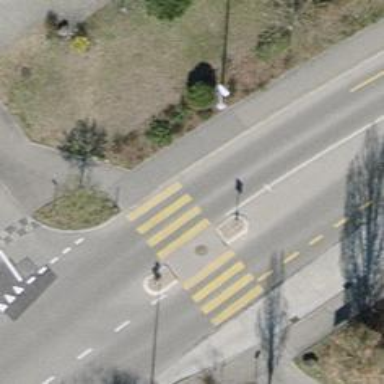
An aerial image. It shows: Uncontrolled zebra crossing on the road.